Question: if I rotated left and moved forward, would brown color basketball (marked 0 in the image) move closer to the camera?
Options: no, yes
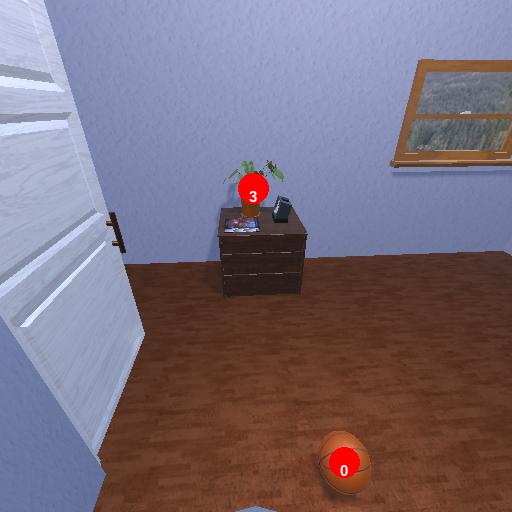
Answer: no